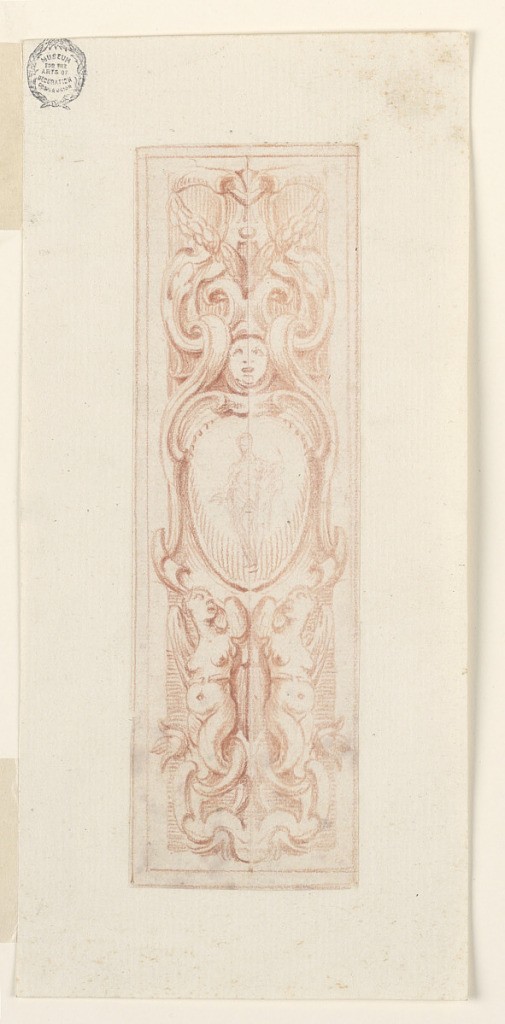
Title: Design for Stucco Decorations of Panels
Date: mid- 18th century
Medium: Red crayon on paper
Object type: Drawing
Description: Vertical format design for stucco decorations of panels. A similar escutcheon (to 1940-21-39-1) is suspended from a clasp and is supported by two harpies with fishtails. Another escutcheon at the bottom.